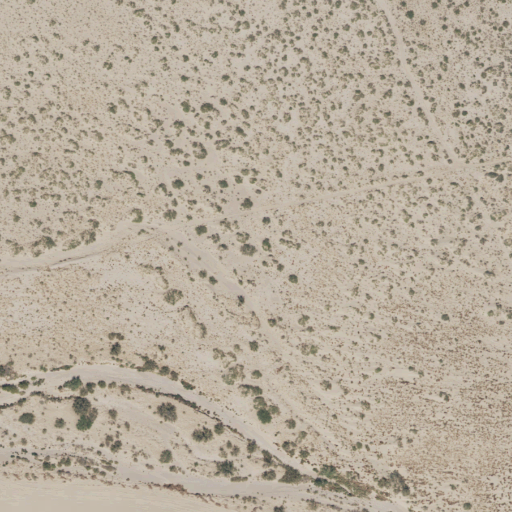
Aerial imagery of valley in Texas named Guadalupe Arroyo containing grassland and shrub